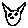
Label: cat